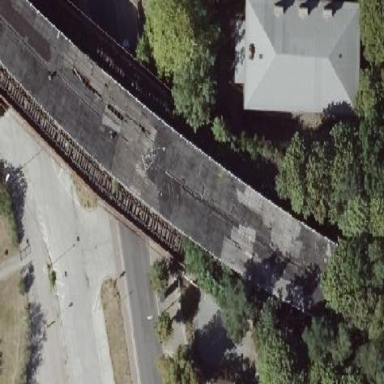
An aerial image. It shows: Train station building.